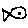
Label: fish